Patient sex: M
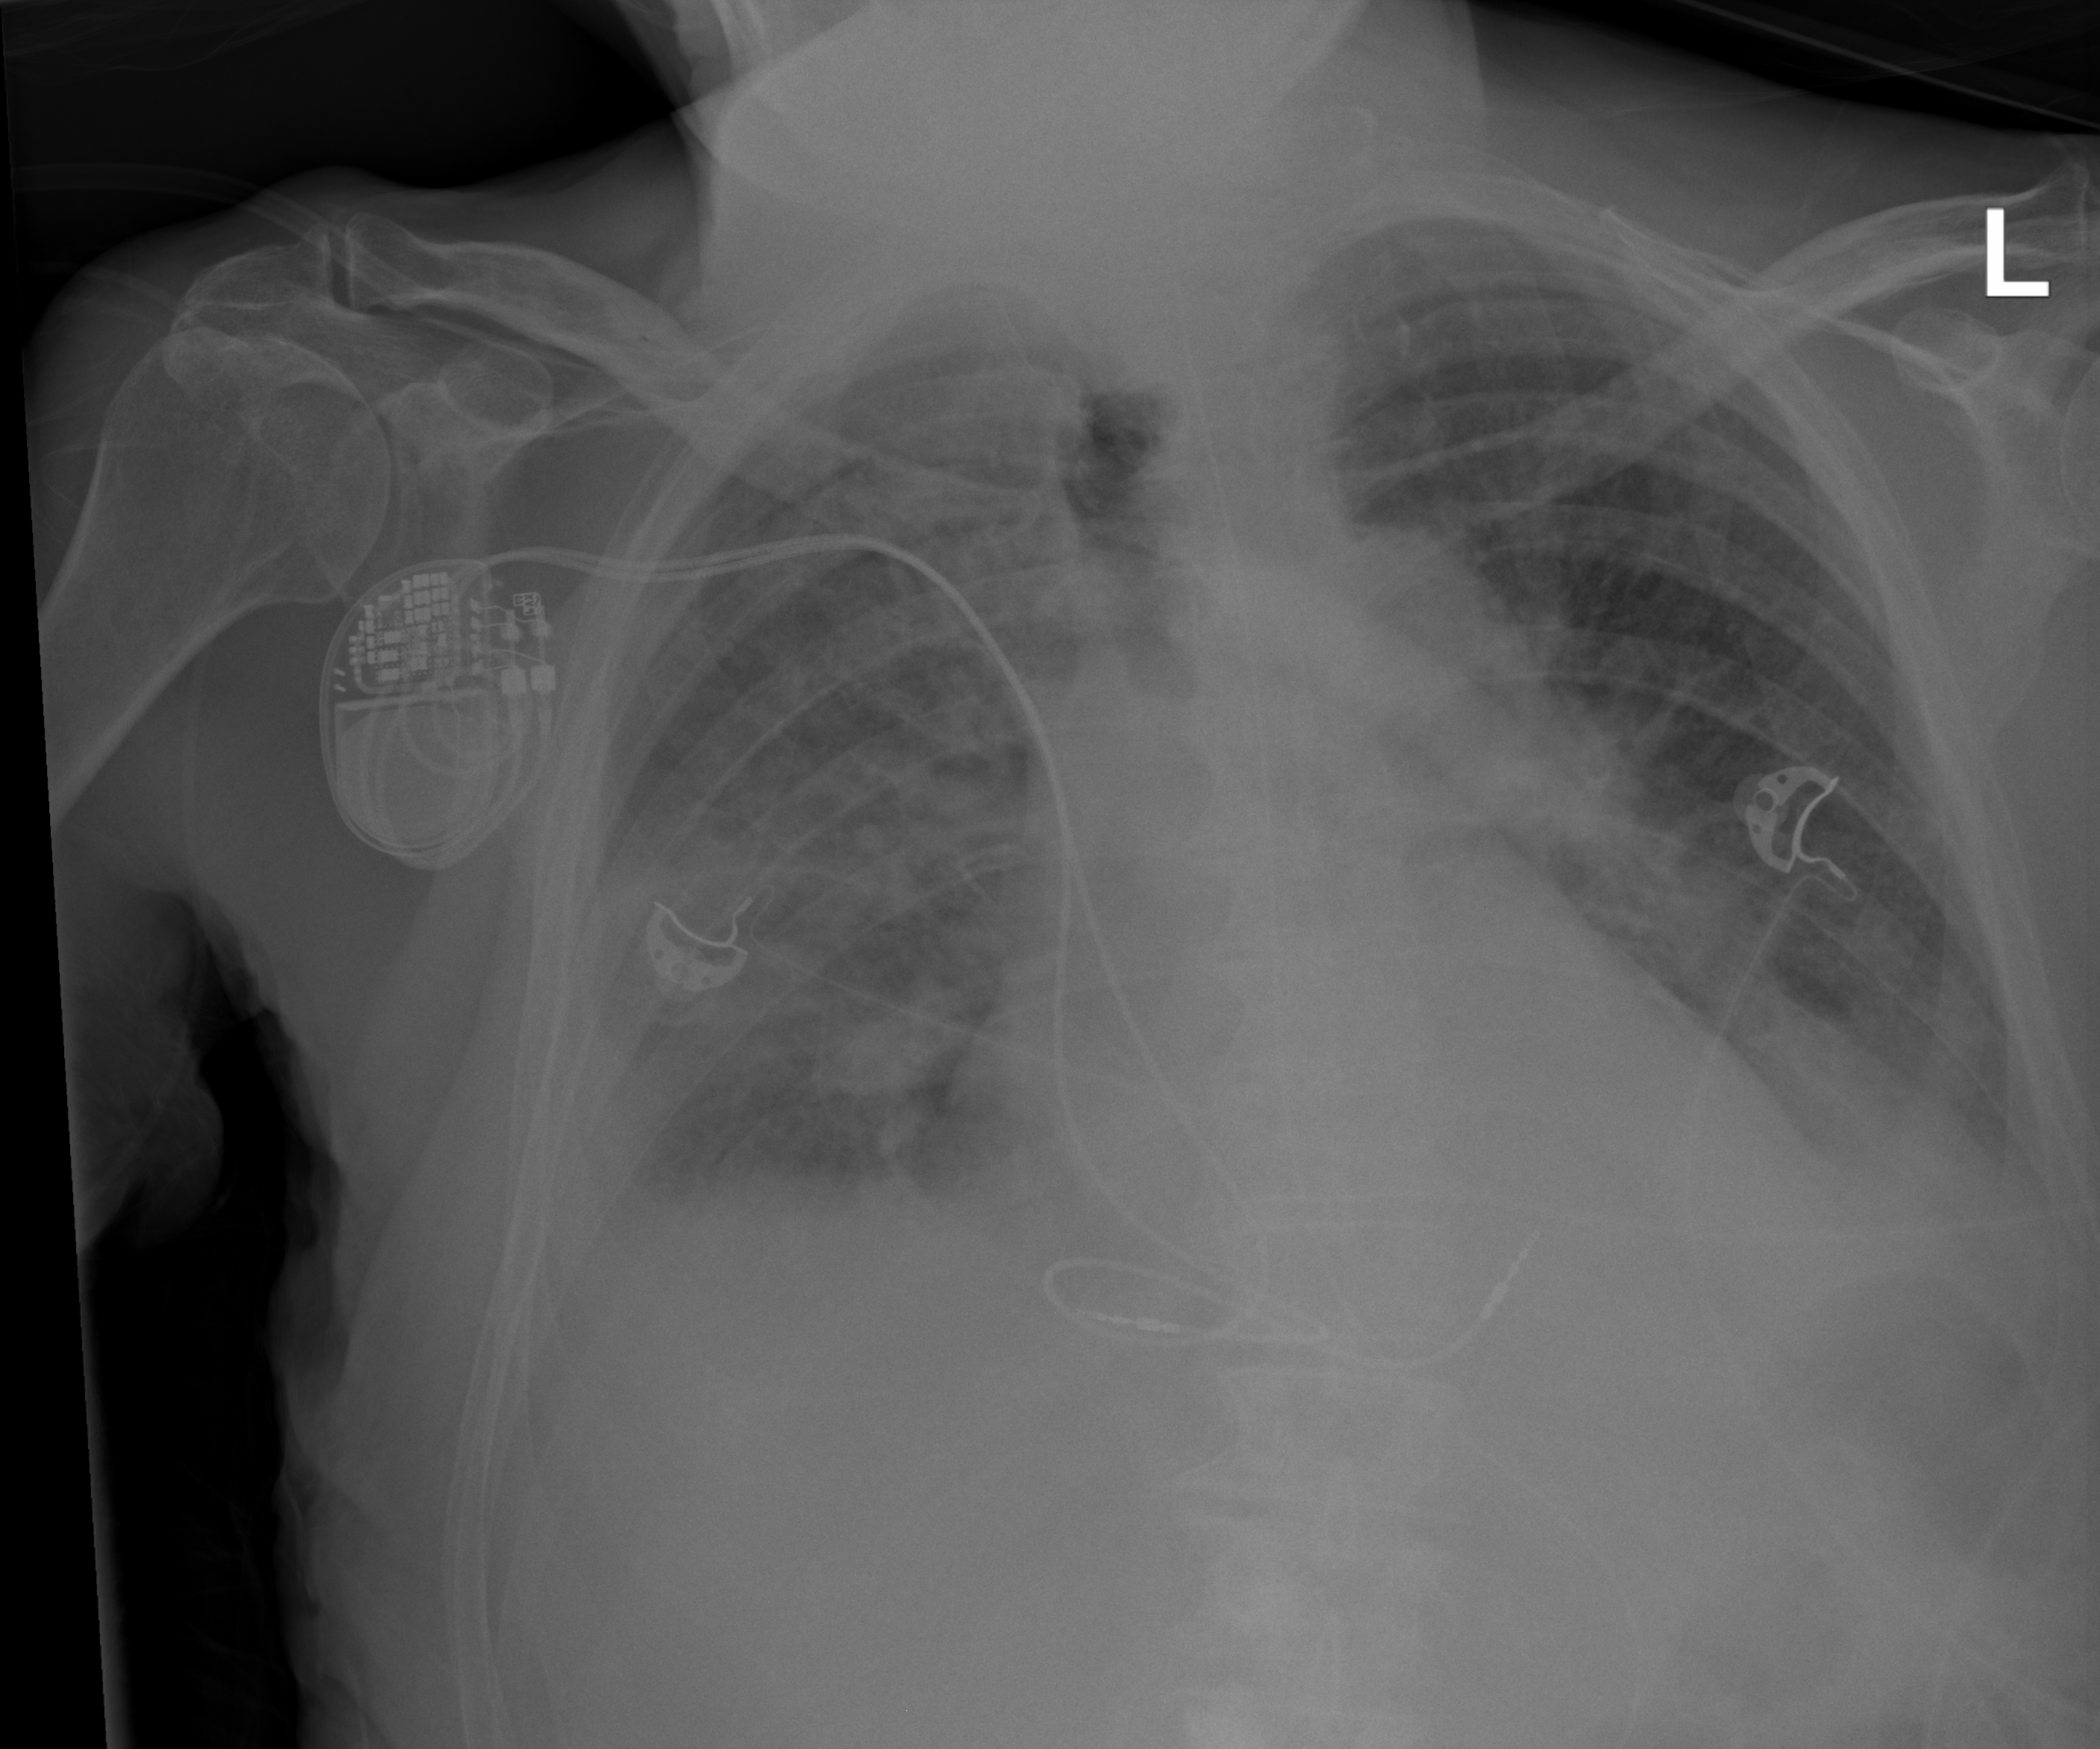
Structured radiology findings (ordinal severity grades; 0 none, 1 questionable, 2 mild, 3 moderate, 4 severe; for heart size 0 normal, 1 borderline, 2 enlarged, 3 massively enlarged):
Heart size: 1
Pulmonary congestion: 2
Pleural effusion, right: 2
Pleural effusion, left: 2
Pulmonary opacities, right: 3
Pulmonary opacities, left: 2
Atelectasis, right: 2
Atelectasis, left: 2